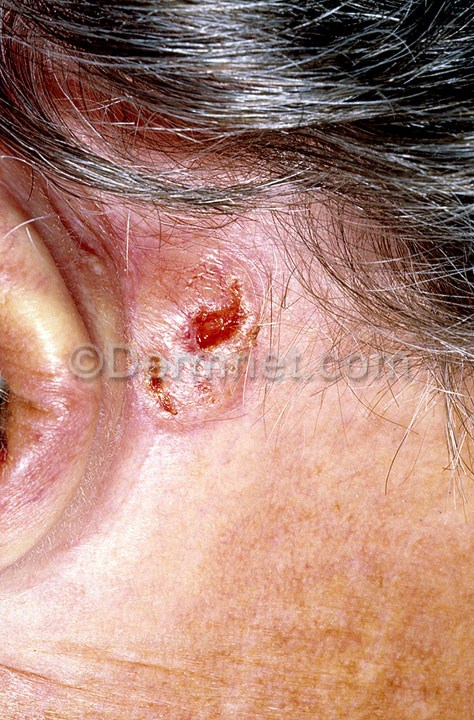
Disease: Actinic Keratosis Basal Cell Carcinoma and other Malignant Lesions